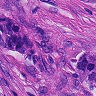
Metastatic tissue present: yes